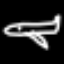
Label: airplane